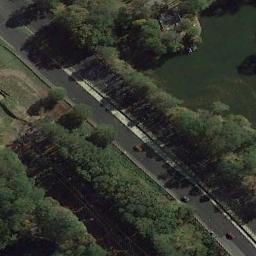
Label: freeway